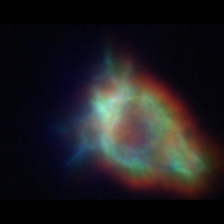
Taxon: Ciliates
Group: Other